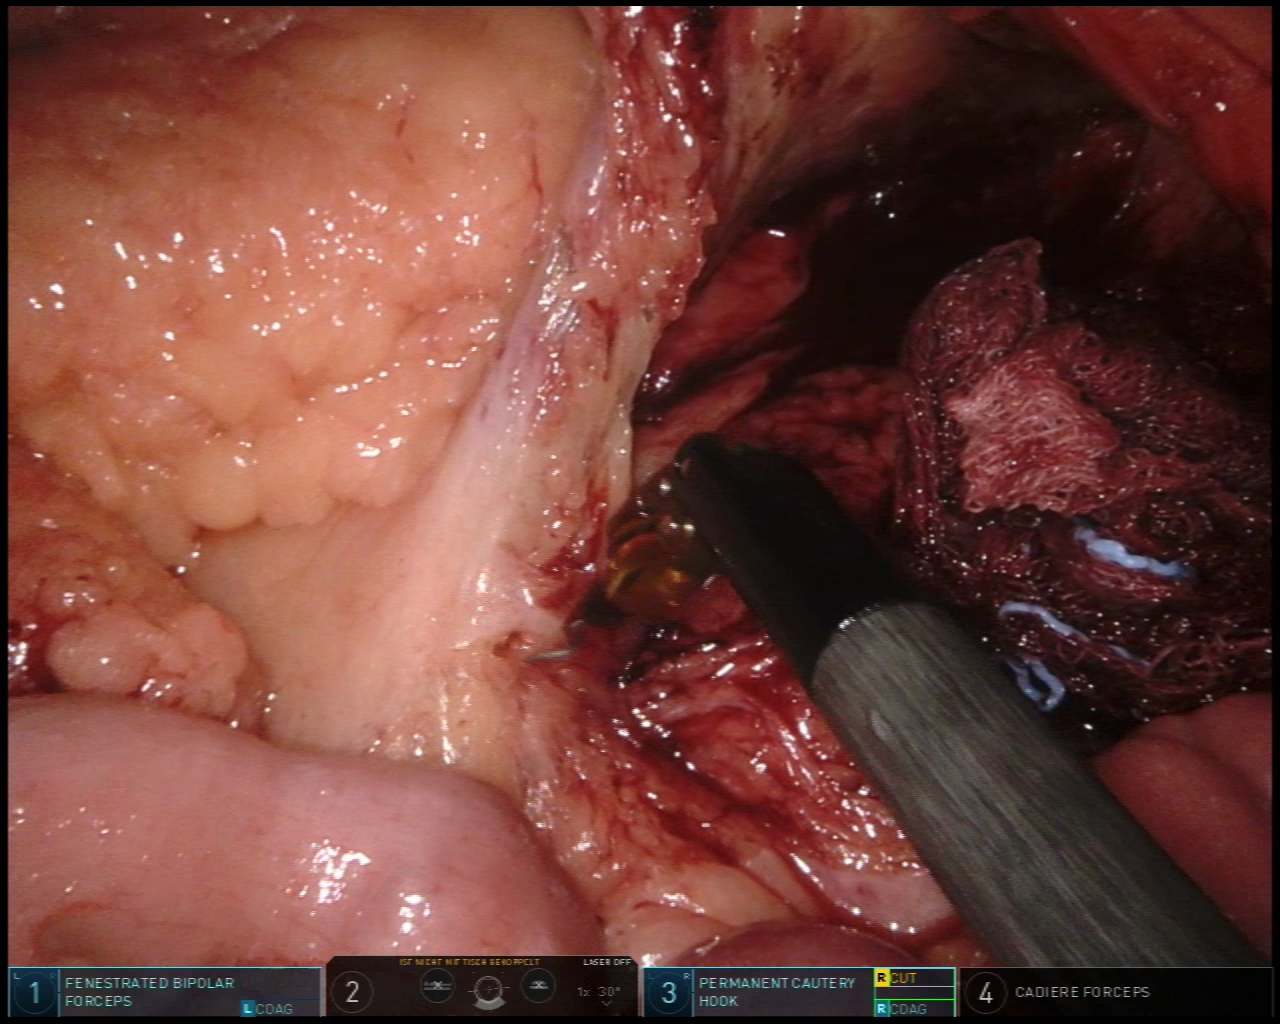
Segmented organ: small_intestine
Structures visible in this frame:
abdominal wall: no
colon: no
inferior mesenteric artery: no
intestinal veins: no
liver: no
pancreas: no
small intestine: yes
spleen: no
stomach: no
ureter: no
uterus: no
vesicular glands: no